Aerial crown-view tile of a tropical tree (Barro Colorado Island, Panama), acquired 20250414:
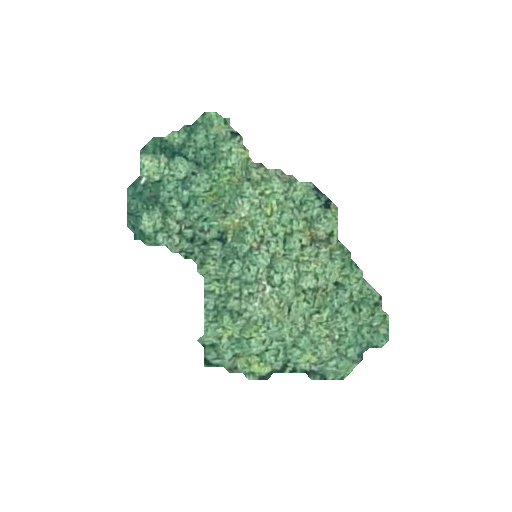
Species: Cecropia insignis
GBIF accepted scientific name: Cecropia insignis
Crown area: 60.352 m²